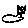
Label: cat